Field crop: tomato
Growth stage: 1
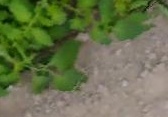
Species: tomato